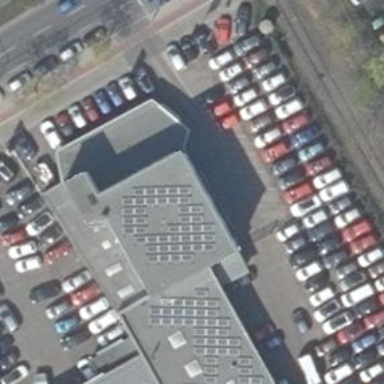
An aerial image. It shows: Shop that sells cars.